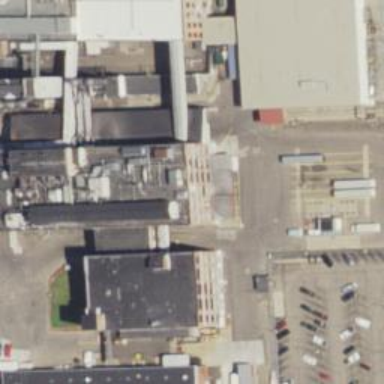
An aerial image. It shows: Industrial building.